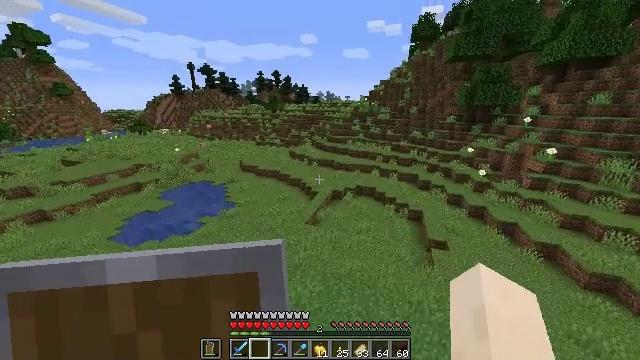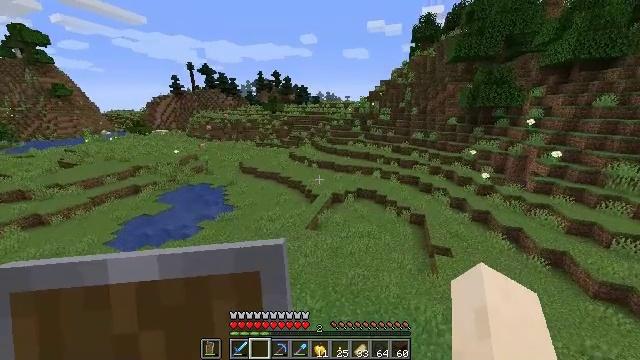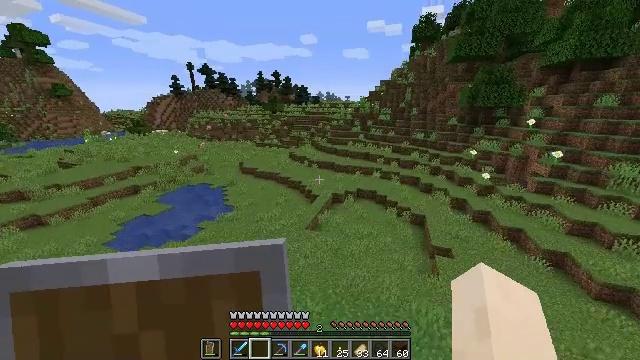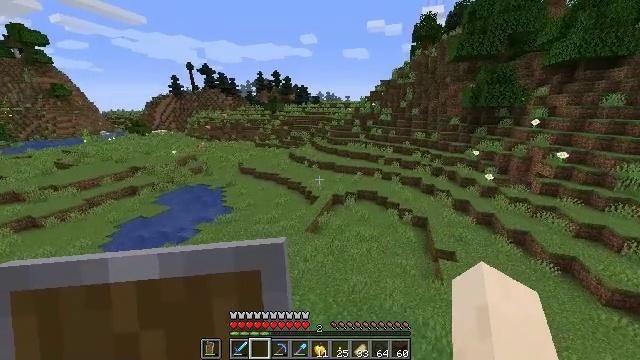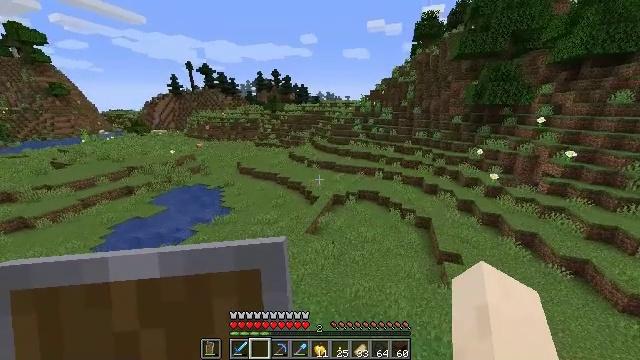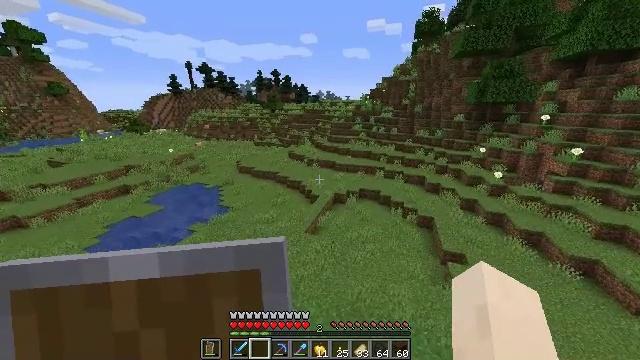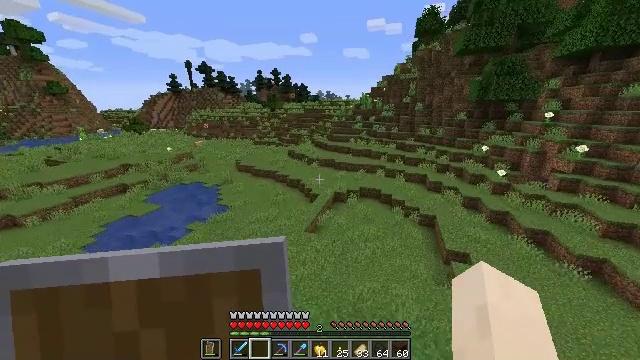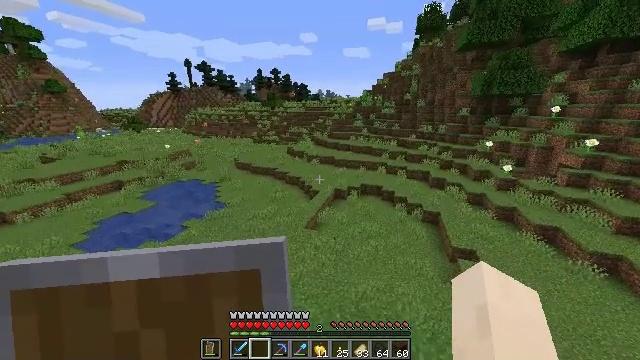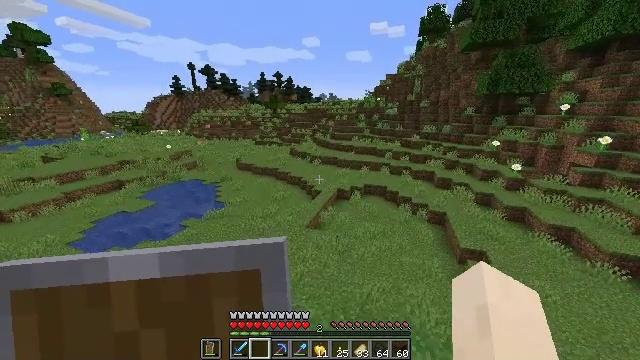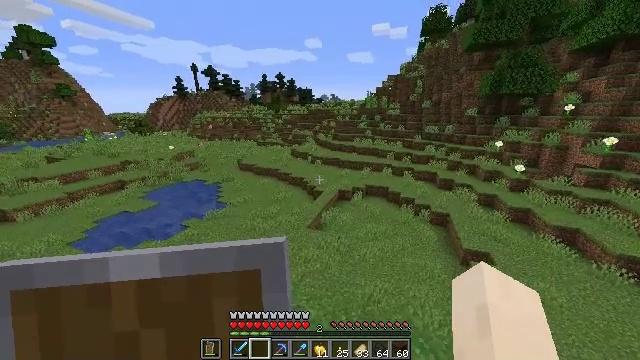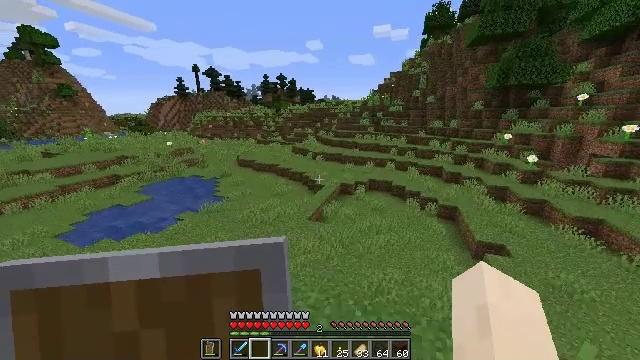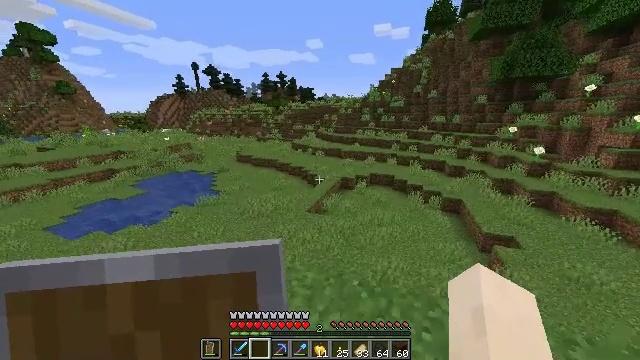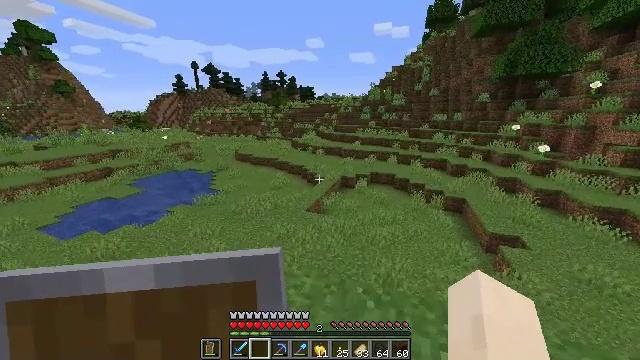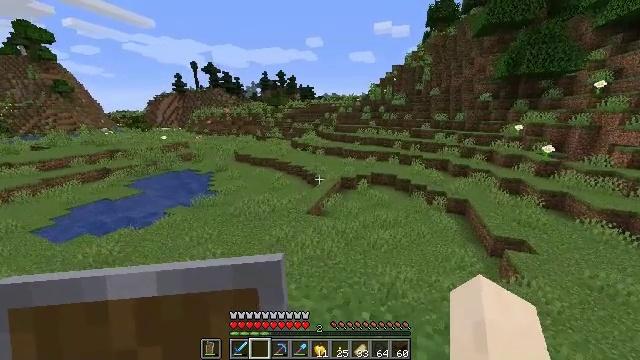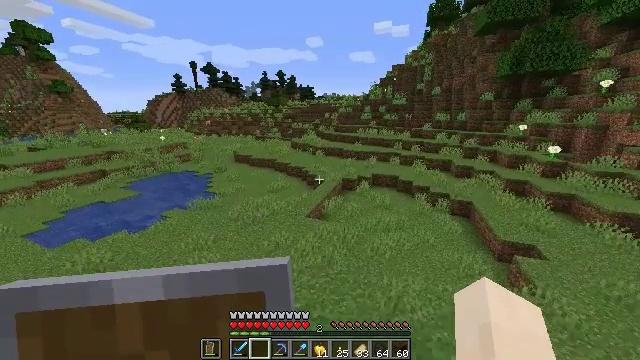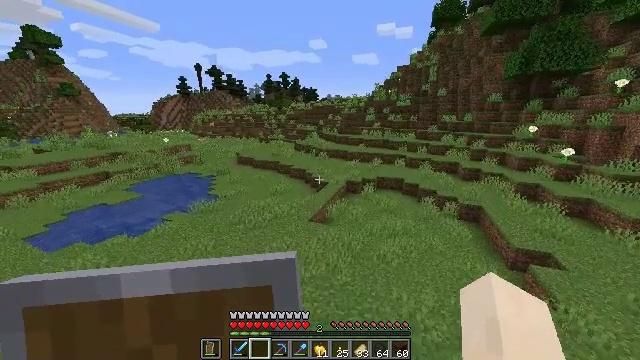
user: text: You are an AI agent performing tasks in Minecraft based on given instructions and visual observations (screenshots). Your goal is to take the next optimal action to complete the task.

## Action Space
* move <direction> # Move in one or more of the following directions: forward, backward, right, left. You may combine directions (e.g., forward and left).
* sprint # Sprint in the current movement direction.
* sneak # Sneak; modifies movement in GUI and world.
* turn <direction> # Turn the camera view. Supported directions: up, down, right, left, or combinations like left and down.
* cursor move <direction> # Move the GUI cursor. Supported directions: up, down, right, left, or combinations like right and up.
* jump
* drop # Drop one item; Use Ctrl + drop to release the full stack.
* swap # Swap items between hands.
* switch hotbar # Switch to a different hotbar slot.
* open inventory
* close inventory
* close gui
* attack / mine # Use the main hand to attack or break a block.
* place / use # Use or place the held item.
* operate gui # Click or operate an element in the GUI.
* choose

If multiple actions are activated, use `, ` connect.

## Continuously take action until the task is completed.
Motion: motion action
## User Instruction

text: Gather grass block for landscaping.
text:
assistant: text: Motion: move forward
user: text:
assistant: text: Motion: move forward
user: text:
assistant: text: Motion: move forward
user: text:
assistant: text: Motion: move forward
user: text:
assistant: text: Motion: move forward
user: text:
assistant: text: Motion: move forward
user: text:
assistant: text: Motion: move forward
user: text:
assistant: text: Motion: move forward
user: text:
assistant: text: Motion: move forward
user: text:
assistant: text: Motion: move forward
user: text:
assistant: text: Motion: move forward
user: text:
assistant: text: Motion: move forward
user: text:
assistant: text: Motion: move forward
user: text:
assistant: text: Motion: move forward
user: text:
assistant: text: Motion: move forward
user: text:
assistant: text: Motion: move forward
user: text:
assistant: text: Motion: move forward
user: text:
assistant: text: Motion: move forward
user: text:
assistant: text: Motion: move forward
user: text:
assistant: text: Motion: move forward
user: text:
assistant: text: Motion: move forward
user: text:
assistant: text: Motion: move forward
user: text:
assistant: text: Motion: move forward
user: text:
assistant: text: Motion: move forward
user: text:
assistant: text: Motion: move forward
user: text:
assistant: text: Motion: move forward
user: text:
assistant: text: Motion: move forward
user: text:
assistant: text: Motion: move forward
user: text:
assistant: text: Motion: move forward
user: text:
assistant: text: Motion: move forward